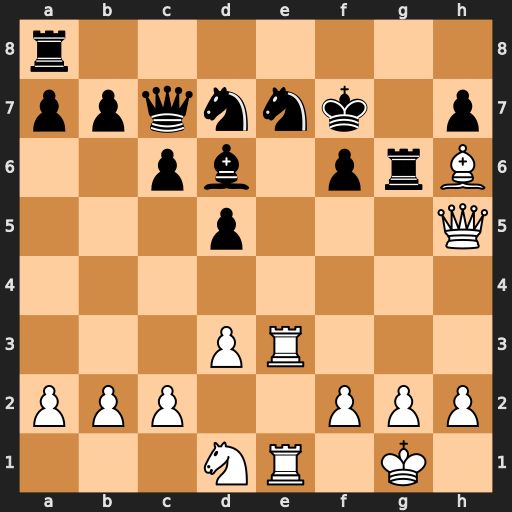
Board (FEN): r7/ppqnnk1p/2pb1prB/3p3Q/8/3PR3/PPP2PPP/3NR1K1
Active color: w
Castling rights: -
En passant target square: -
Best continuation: Bf4 Ne5 d4 Nf3+ Qxf3